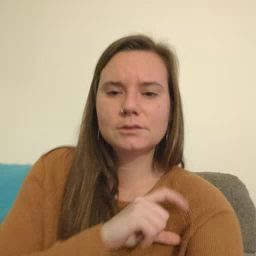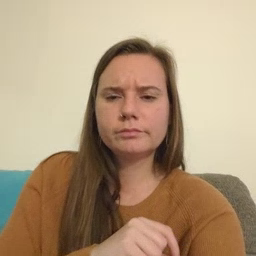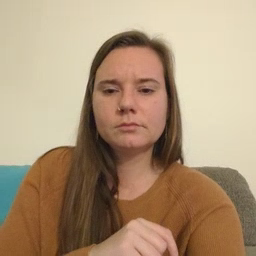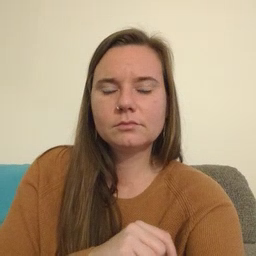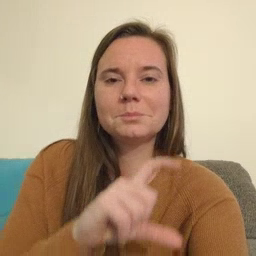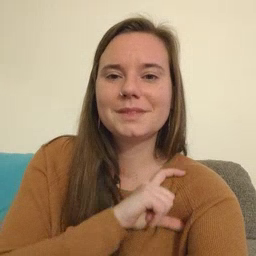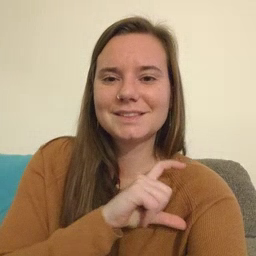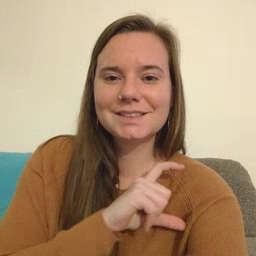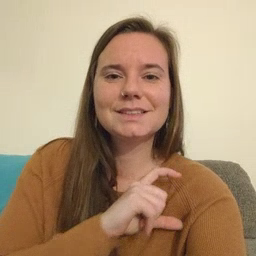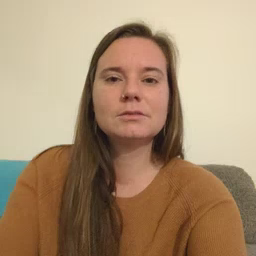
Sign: police